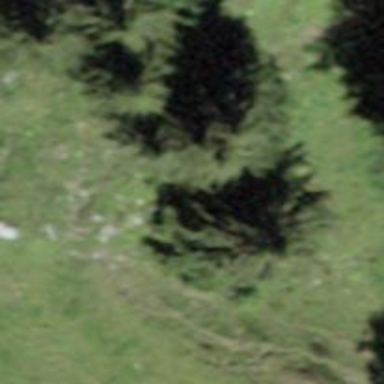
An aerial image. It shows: Needle-leaved tree in natural setting.